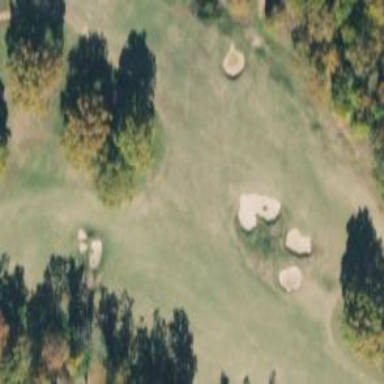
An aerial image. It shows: Grassy area designated as golf fairway.